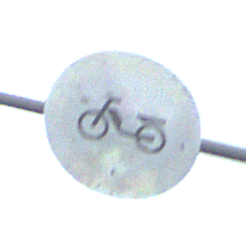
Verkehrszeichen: VerbotMofas
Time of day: Midday
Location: Outdoor (Suburban)
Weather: Overcast
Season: NotSpecified
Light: Natural